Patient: sex M, age 57
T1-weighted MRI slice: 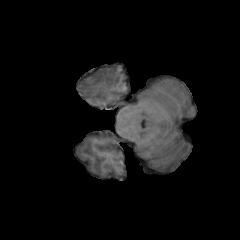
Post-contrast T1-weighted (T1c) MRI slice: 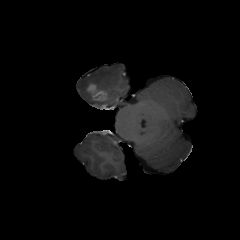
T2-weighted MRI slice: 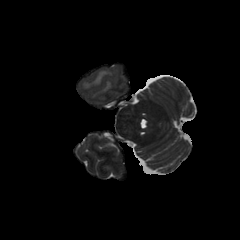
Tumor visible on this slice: yes
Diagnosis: Glioblastoma, IDH-wildtype
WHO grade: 4